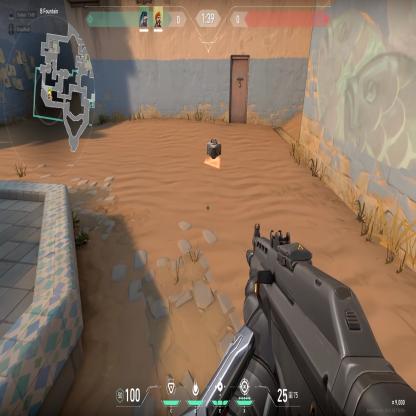
Label: dropped spike